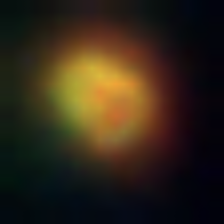
Taxon: NanoPlankton
Group: Other